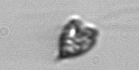
Label: Pyramimonas_longicauda